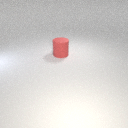
large red rubber cylinder